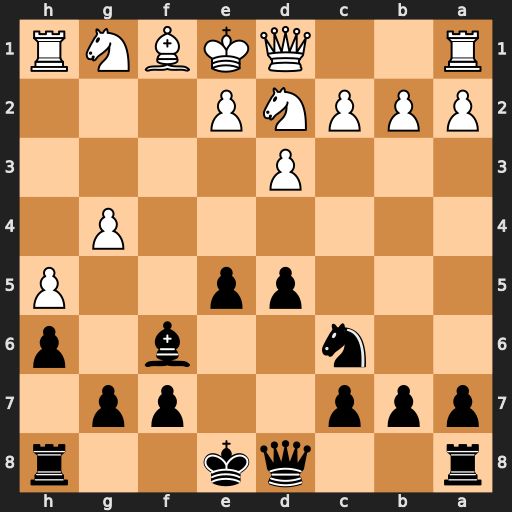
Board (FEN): r2qk2r/ppp2pp1/2n2b1p/3pp2P/6P1/3P4/PPPNP3/R2QKBNR
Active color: b
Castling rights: KQkq
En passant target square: -
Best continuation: Bh4+ Rxh4 Qxh4#